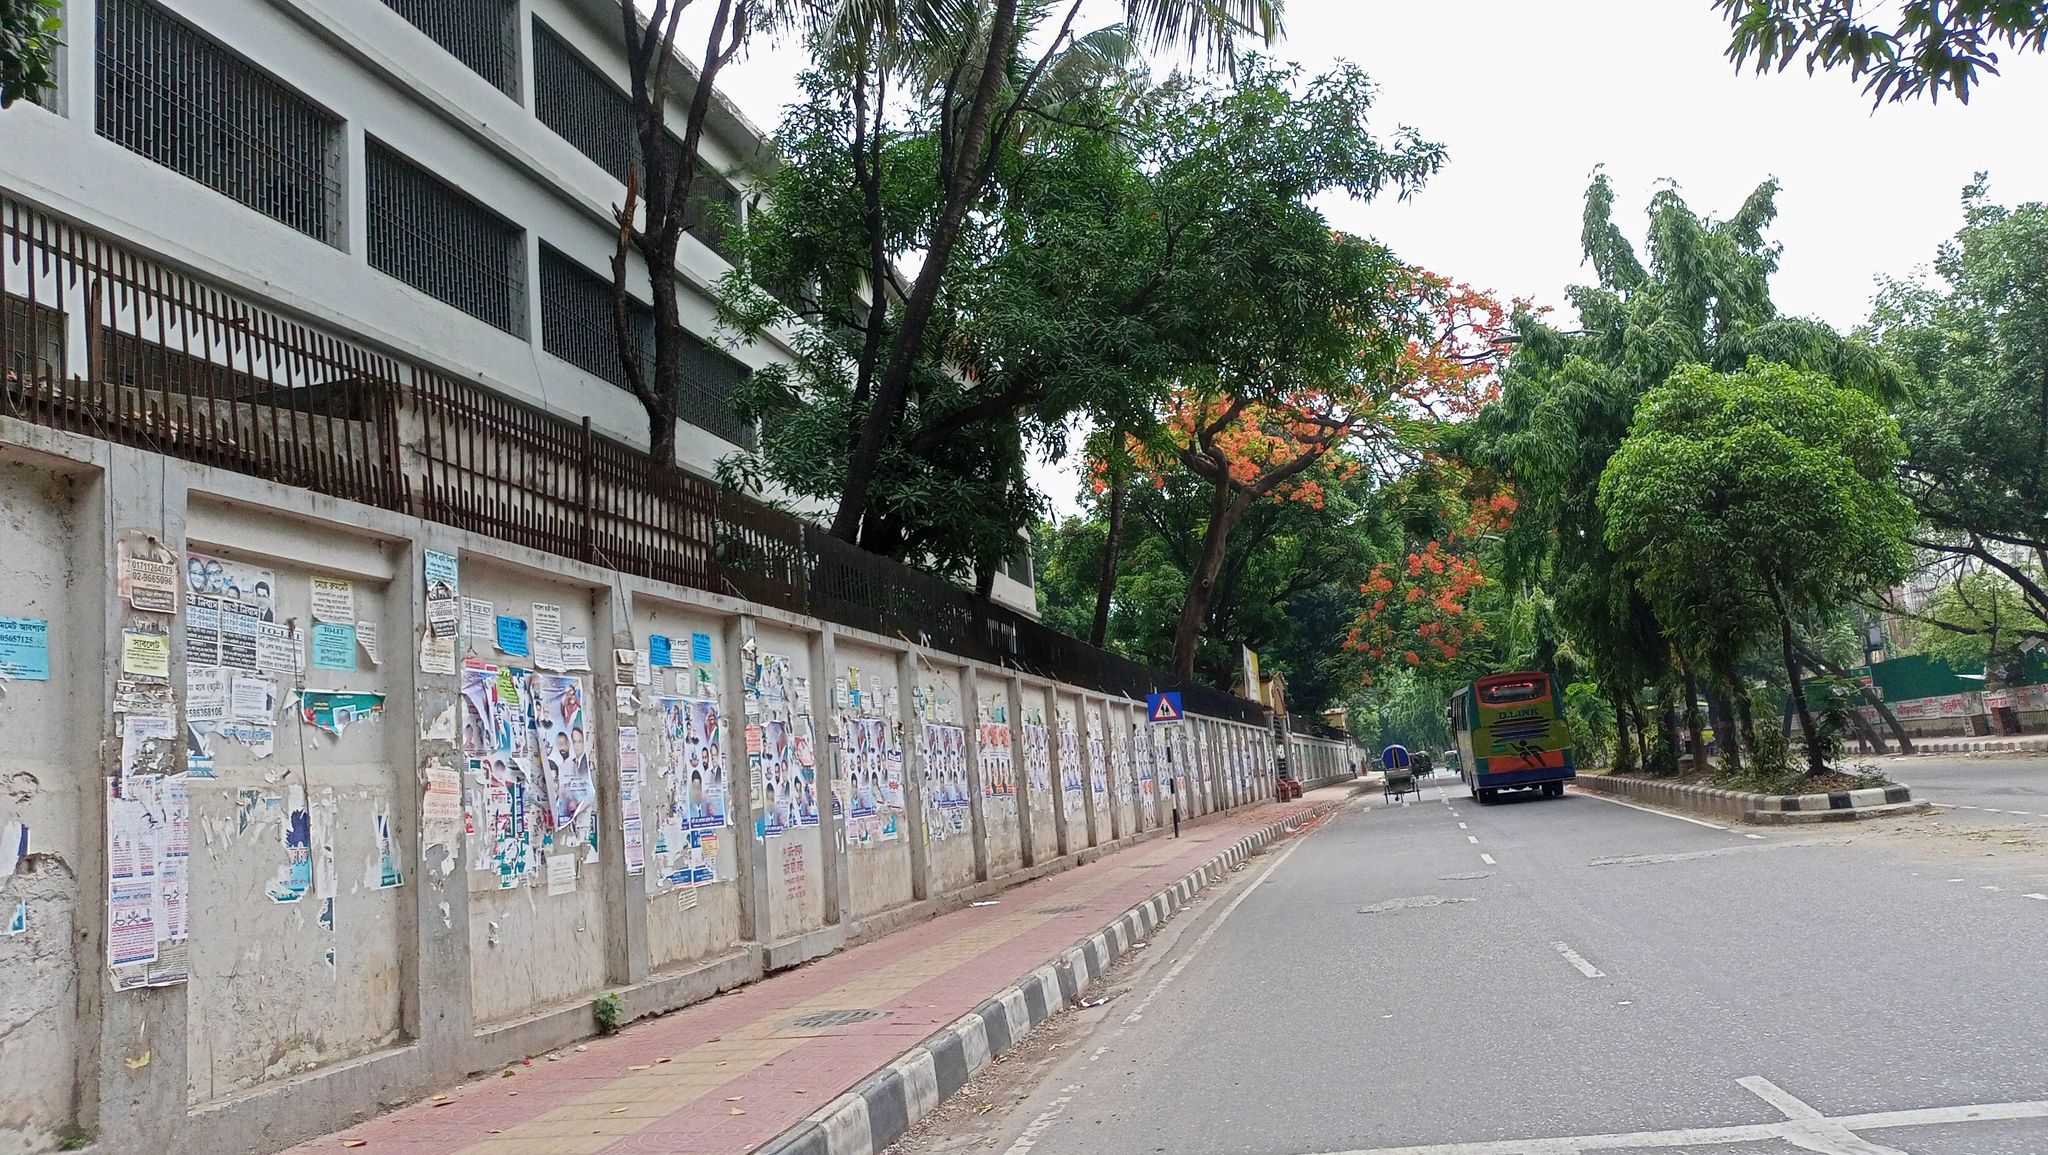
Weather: cloudy
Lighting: day
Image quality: good
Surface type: cycling surface
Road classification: secondary
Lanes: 2
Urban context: urban centre
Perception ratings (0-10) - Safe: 5.77, Lively: 6.73, Beautiful: 2.04, Boring: 3.62, Depressing: 5.56, Wealthy: 5.7